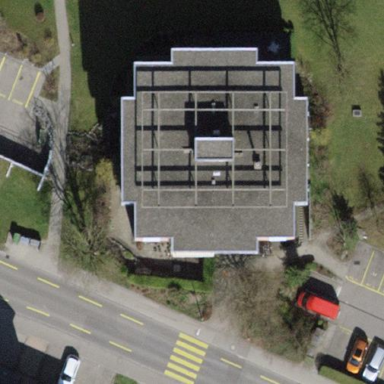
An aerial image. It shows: Building with apartments and flat roof.